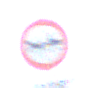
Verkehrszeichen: VerbotGespannfuhrwerke
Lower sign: PersonengruppenFrei1
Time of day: Midday
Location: Outdoor (Nature)
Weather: PartlyCloudy
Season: NotSpecified
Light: Natural